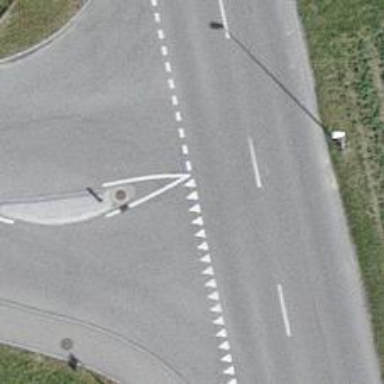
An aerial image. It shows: Road with "give way" sign.